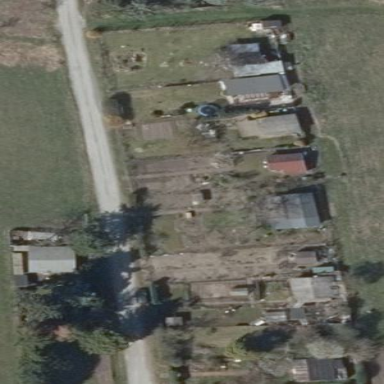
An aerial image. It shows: Allotments area.